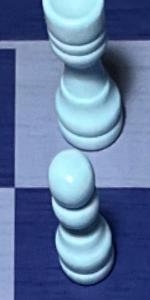
Label: Pawn_White